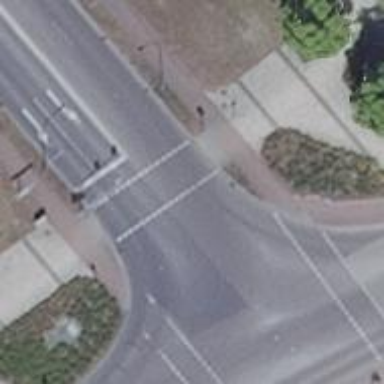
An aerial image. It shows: Road with traffic signals.